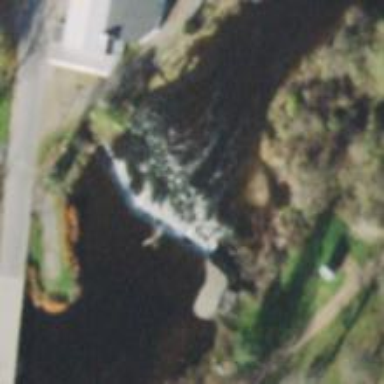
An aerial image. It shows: Dam along waterway.